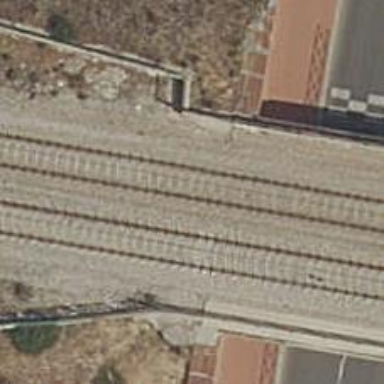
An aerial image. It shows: Rail line with electrified contact lines on embankment.